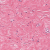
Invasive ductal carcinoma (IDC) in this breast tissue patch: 0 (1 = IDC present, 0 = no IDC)